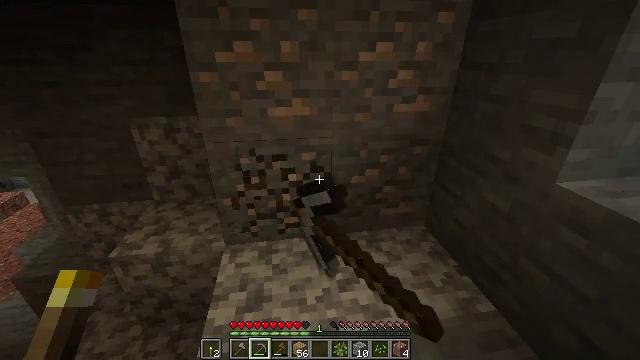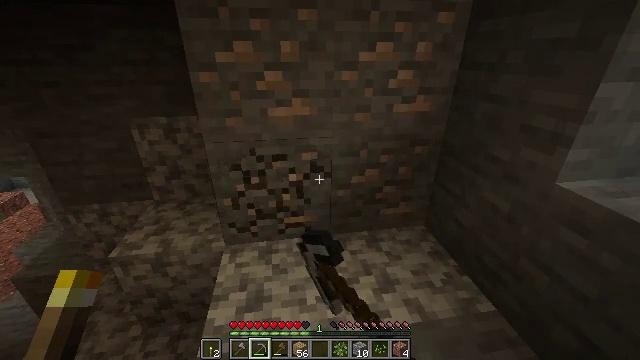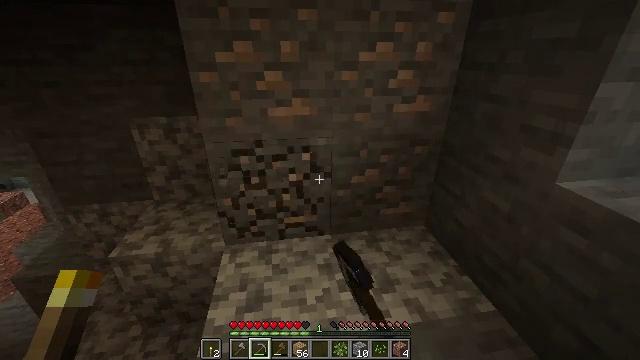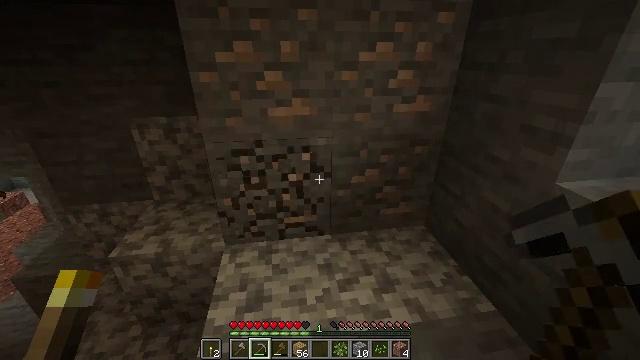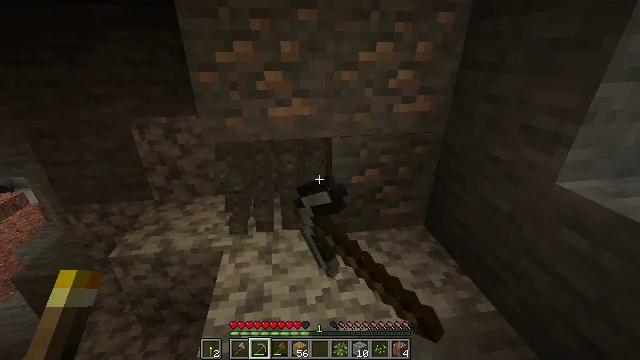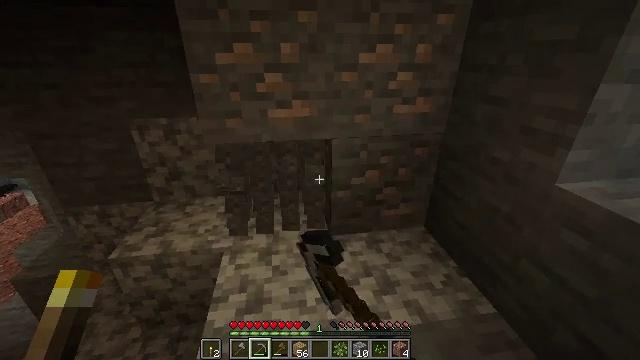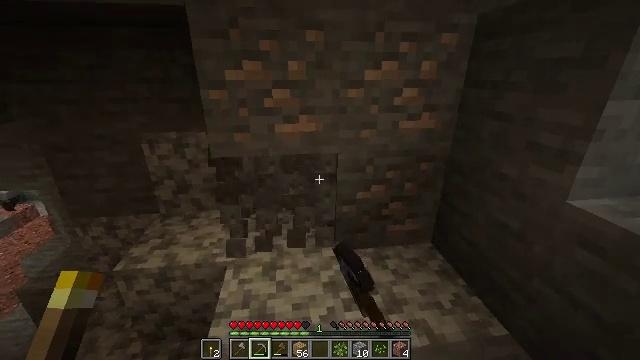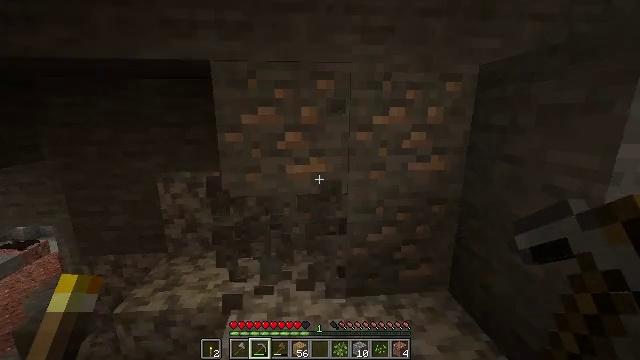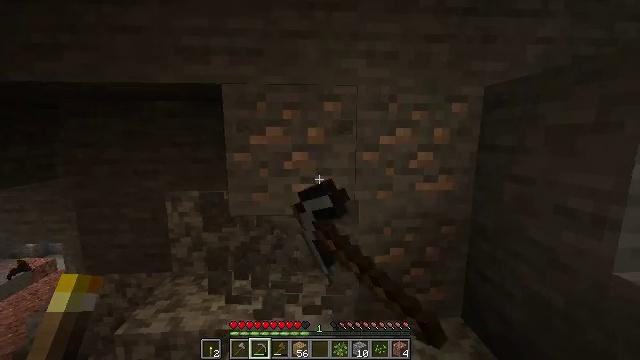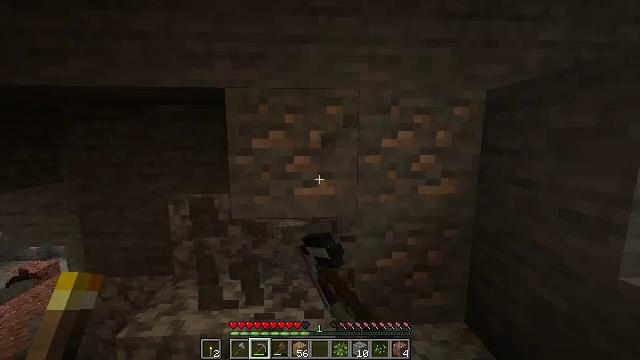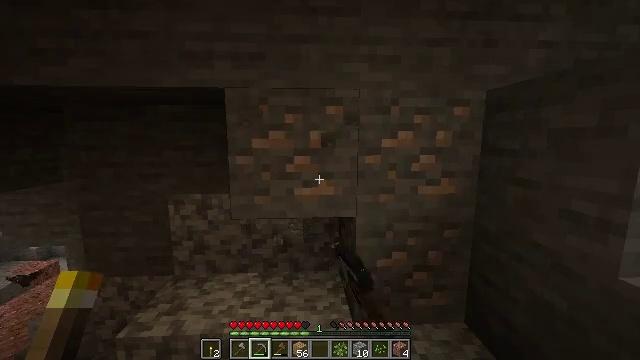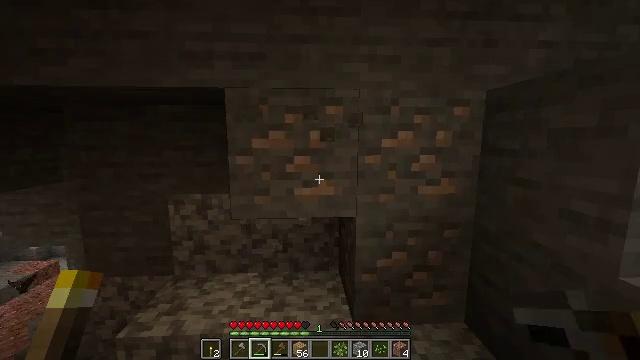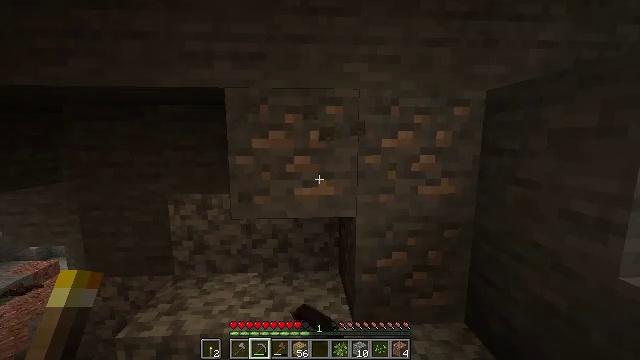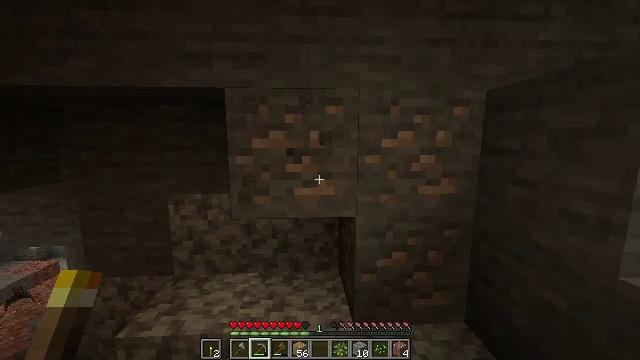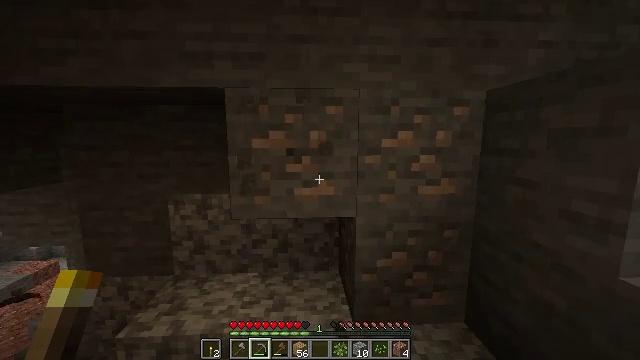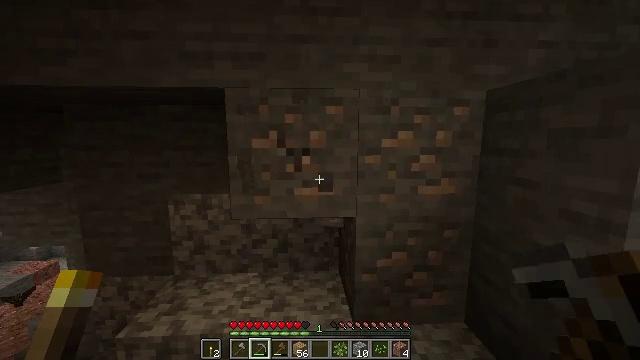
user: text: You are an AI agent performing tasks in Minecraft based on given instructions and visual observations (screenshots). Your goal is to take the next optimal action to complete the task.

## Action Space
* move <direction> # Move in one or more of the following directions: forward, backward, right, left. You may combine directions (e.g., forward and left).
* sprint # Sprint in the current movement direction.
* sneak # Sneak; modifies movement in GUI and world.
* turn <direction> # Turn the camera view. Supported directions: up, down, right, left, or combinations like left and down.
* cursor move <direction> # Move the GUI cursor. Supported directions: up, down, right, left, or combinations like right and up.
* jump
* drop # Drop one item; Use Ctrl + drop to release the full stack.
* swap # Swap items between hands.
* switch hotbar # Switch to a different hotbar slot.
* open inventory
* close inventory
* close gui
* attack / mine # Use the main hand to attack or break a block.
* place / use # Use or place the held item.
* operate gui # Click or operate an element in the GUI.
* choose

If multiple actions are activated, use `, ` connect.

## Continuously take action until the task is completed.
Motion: motion action
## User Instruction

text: Collect iron ore blocks.
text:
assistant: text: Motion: attack / mine
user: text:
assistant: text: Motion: attack / mine
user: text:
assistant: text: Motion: attack / mine
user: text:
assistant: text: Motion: attack / mine
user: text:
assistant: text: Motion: attack / mine
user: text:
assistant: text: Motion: turn left and up, attack / mine
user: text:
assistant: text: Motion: turn left and up, attack / mine
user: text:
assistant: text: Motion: turn left and up, attack / mine
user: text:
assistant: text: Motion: attack / mine
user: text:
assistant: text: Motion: attack / mine
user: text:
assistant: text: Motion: attack / mine
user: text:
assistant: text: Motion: attack / mine
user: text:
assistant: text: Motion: attack / mine
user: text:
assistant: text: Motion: attack / mine
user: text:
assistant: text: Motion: attack / mine
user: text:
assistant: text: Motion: attack / mine
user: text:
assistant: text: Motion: attack / mine
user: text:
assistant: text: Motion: attack / mine
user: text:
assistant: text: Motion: attack / mine
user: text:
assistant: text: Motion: attack / mine
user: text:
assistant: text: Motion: attack / mine
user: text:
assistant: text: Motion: attack / mine
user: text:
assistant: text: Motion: attack / mine
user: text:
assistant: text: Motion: attack / mine
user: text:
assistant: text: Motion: attack / mine
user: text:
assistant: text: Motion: attack / mine
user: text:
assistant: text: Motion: attack / mine
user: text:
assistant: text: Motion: attack / mine
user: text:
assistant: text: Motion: attack / mine
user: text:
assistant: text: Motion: attack / mine